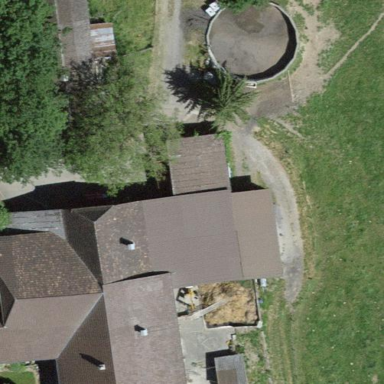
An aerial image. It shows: Farm building.